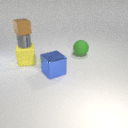
large blue metal cube to the left of large green rubber sphere